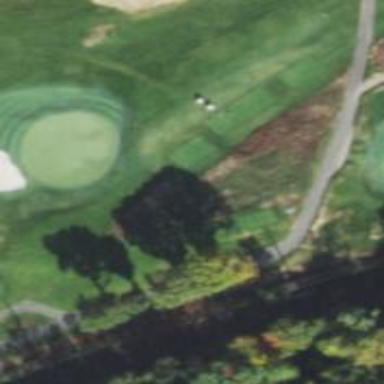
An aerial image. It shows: Golf tee.